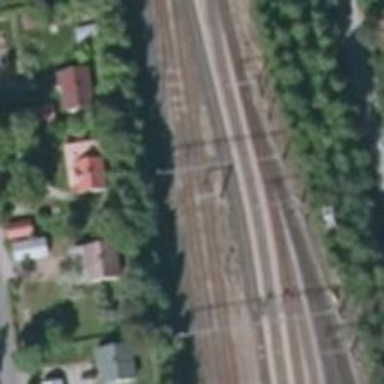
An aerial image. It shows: Railway signal.